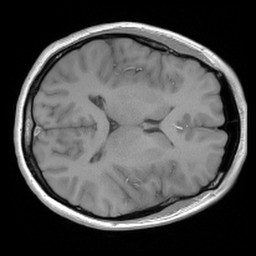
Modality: FLASH
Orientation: axial
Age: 30
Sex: female
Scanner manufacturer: siemens
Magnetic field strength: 3 T
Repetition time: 0.245 s
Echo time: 0.0026 s